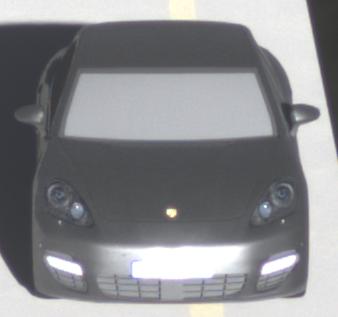
Make: Porsche
Model: Panamera
Detailed model: Panamera (970)
Model produced from: 2010/05
Model produced until: 2013/04
Doors: 5
Color: gray
Road condition: dry road
Daytime: morning or afternoon
Contrast: high contrast